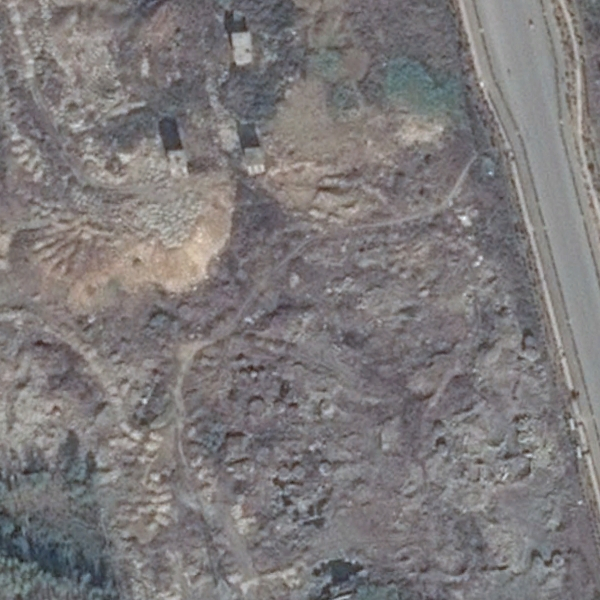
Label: BareLand